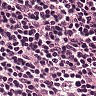
Metastatic tissue present: no